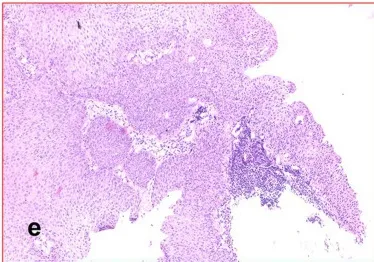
Hematoxylin, and ,eosin staining of biopsy specimens.
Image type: pathology (h&e)